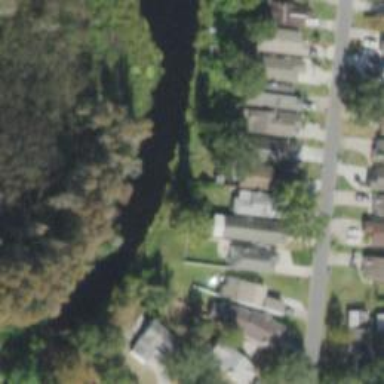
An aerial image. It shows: Canal.